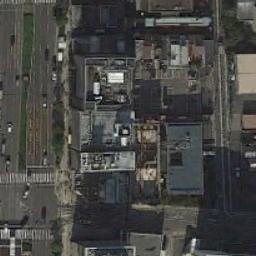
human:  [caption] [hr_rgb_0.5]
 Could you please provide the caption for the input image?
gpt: The commercial area is near the road with many cars .

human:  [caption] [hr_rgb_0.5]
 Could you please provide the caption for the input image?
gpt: A commercial area with some buildings is surrounded by some roads .

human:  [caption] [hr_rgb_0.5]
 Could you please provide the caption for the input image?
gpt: The building in the lower right corner is the highest .

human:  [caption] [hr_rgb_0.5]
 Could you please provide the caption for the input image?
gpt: In a business district there are many tall buildings of different shapes and several roads with many cars and many trees .

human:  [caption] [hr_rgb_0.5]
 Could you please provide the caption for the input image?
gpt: There are some buildings by the roadside on a commercial area .